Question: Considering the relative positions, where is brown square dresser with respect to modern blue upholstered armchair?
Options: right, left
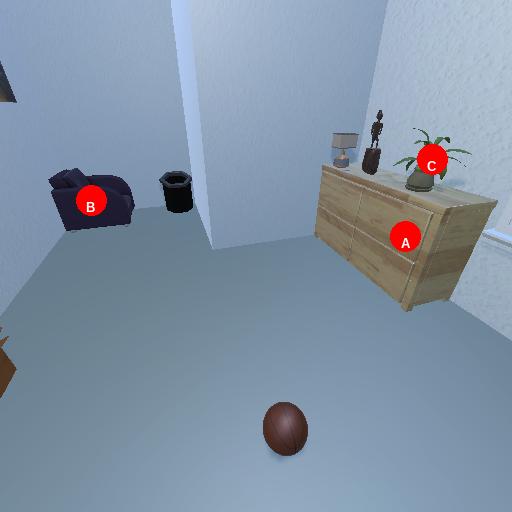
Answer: right